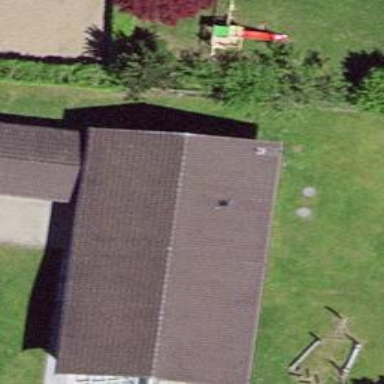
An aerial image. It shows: Kindergarten building.